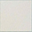
Piece: xx